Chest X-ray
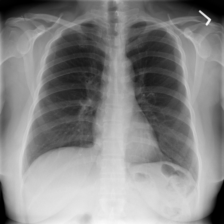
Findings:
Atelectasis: negative
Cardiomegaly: negative
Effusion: negative
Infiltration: negative
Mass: negative
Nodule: negative
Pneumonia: negative
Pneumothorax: negative
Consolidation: negative
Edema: negative
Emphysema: negative
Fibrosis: negative
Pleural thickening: negative
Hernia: negative